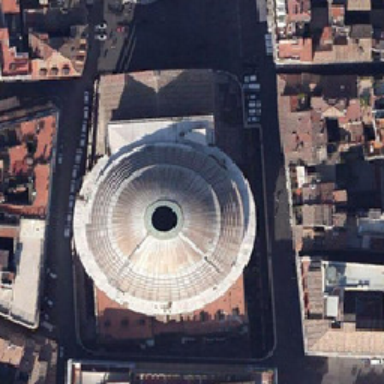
There is a white building in the middle of the umbrella .